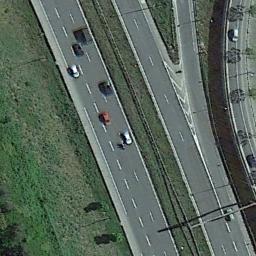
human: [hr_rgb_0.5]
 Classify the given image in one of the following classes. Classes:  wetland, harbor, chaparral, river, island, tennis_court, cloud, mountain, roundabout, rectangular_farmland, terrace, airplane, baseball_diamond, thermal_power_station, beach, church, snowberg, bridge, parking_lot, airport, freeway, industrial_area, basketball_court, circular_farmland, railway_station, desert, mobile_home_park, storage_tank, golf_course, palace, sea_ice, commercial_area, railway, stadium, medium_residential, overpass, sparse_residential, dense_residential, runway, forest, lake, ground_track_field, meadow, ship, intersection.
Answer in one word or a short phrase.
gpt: freeway